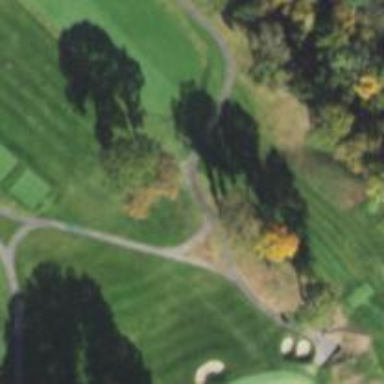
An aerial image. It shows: Path for both roads and golfers.